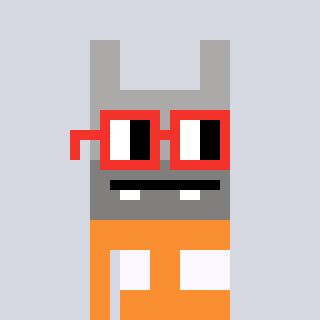
a pixel art character with square red glasses, a rabbit-shaped head and a orange-colored body on a cool background